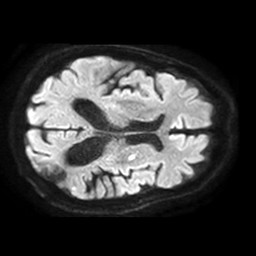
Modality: TRACE
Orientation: axial
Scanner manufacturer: philips
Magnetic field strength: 1.5 T
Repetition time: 3.4 s
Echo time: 0.06922 s